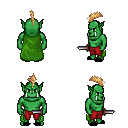
a pixel art fantasy rpg character, male body template, orc, green skin, green cape, red pants, light blonde mohawk hairstyle, black slippers, dagger, four views (front, back, left, right), 2x2 character sprite sheet, small pixel art, hard edges, no anti-aliasing